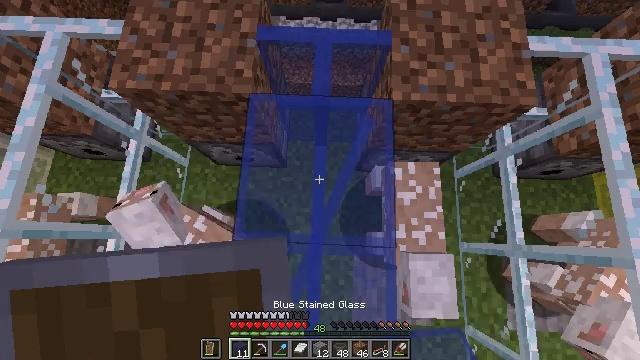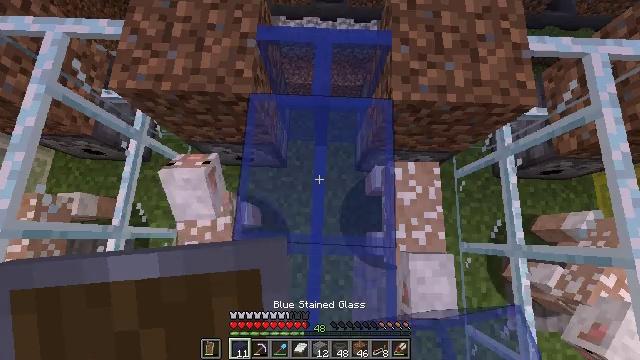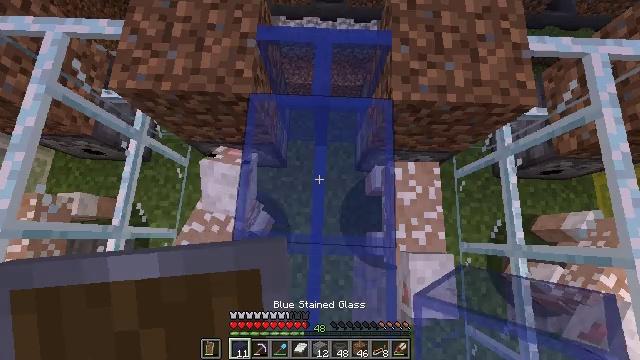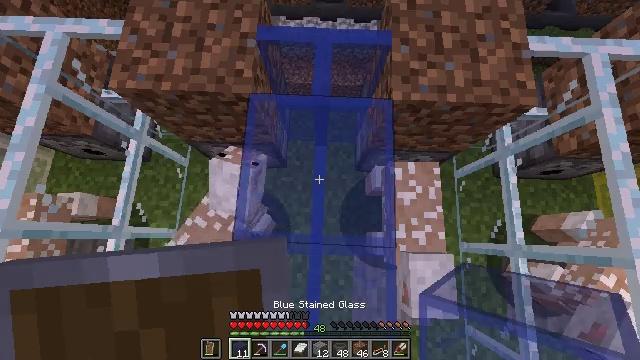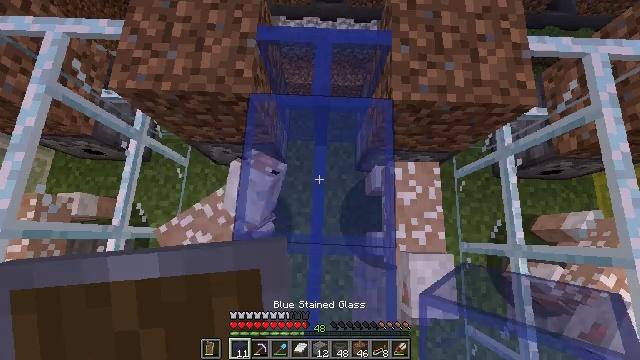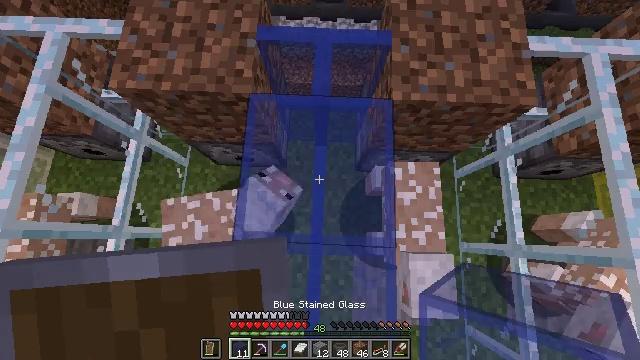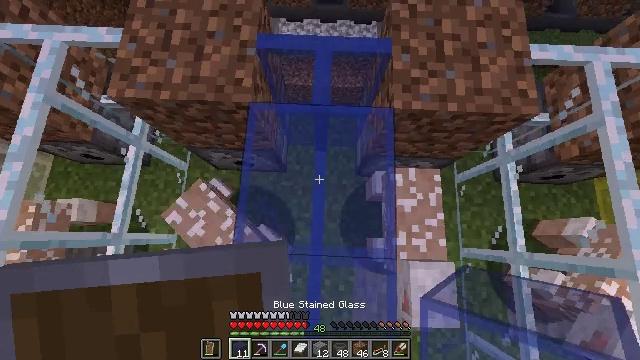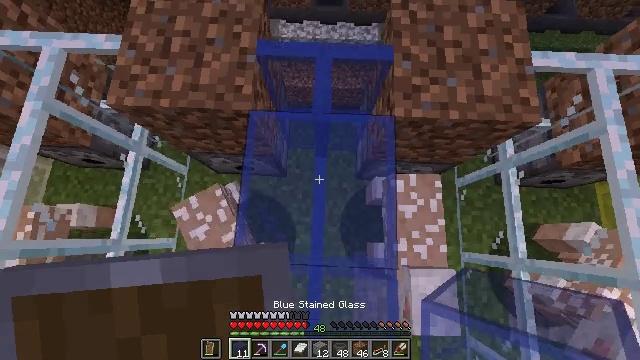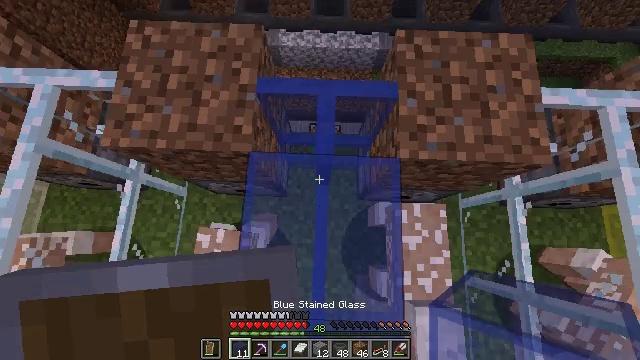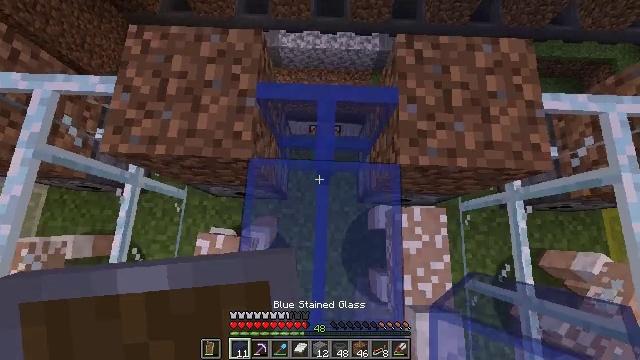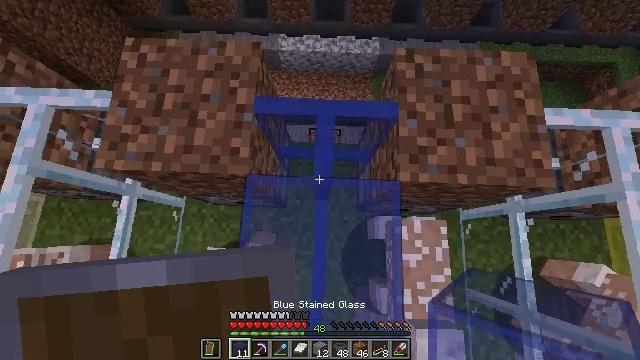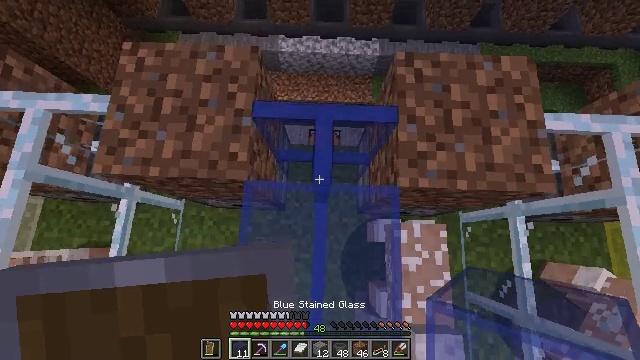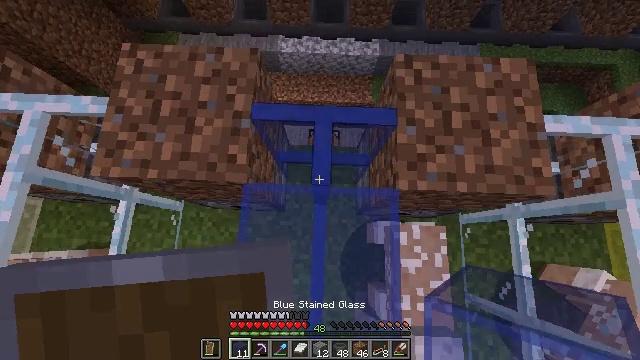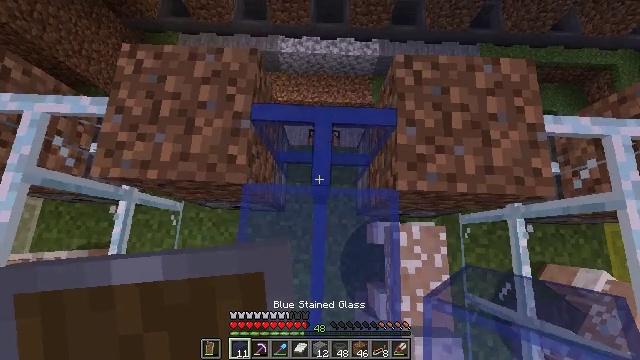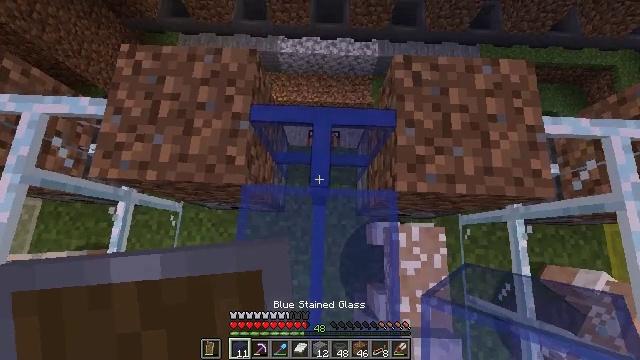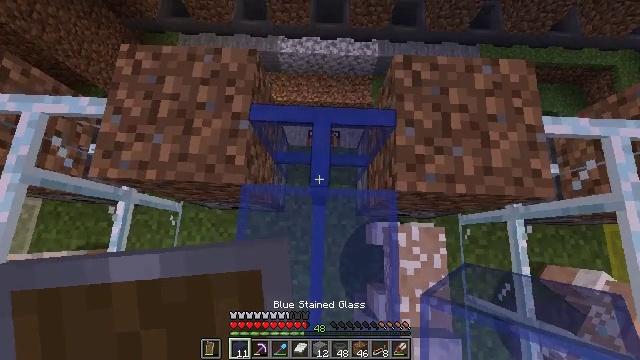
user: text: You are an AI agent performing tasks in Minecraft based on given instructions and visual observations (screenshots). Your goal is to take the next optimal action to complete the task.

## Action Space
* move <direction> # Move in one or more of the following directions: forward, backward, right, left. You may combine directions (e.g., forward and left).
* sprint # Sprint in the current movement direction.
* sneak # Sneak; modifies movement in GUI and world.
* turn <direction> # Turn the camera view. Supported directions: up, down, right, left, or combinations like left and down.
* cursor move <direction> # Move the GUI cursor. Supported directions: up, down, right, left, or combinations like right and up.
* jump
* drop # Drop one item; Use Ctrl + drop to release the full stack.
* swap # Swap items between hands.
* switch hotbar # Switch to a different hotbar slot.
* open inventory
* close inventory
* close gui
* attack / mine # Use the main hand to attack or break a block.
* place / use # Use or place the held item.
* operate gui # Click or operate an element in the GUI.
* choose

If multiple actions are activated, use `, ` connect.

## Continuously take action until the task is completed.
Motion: motion action
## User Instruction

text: Mine the blue stained glass pane for building.
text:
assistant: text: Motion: no_op
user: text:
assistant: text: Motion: no_op
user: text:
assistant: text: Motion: no_op
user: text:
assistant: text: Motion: no_op
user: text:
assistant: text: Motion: no_op
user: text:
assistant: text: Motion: move forward
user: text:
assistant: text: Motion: move forward
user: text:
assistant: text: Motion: move forward
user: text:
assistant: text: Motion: no_op
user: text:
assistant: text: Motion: no_op
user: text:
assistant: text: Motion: no_op
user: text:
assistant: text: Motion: no_op
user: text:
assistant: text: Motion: no_op
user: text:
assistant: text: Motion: no_op
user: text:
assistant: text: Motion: no_op
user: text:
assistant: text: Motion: no_op
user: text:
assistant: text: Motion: no_op
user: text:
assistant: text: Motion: no_op
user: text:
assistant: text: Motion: no_op
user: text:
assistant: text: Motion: no_op
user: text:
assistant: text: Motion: no_op
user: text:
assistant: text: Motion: turn left
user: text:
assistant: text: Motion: turn left
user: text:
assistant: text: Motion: turn left
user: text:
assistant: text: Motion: turn left and up
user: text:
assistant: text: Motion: turn left and up
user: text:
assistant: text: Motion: turn up
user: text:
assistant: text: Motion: no_op
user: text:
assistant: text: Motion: turn right
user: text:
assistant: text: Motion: no_op